Question:
I am using AnimationDrawable to create a Frame by Frame effect, I want to when the images changes, the circle dot change together, my code create a infinite loop, if I get off 'While(mframeAnimation.isRunning())' then it just check the value one time and stop.
So what should I do to create an infinite check, a listener or something like that to change the circle when image changes?
'''
private void selectDot(int arg2) {
// TODO Auto-generated method stub
for(int i=0;i<imageView.length;i++){
if(i==arg2) imageView[i].setImageResource(R.drawable.black_circle);
else imageView[i].setImageResource(R.drawable.gray_circle);
}
}
class Starter implements Runnable {
public void run() {
mframeAnimation.start();
while(mframeAnimation.isRunning()){
// Get the frame of the animation
Drawable currentFrame, checkFrame;
currentFrame = mframeAnimation.getCurrent();
int frameNumber;
// Checks the position of the frame
for (int i = 0; i < mframeAnimation.getNumberOfFrames(); i++) {
checkFrame = mframeAnimation.getFrame(i);
if (checkFrame == currentFrame) {
frameNumber = i;
// Toast.makeText(getActivity(), Integer.toString(frameNumber), Toast.LENGTH_SHORT).show();
selectDot(frameNumber);
break;
}
}
}
}
}
'''
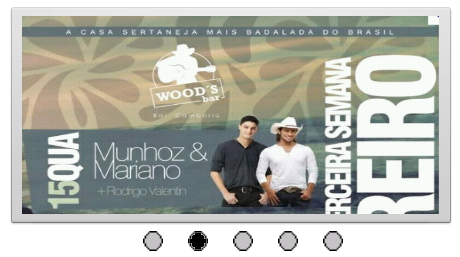
Answer: <URL> the ViewFlipper that i applied tp get my carousel effect, i tweaked the animation a bit to make it fit what i want exactly. So yes ViewFlipper is your answer.